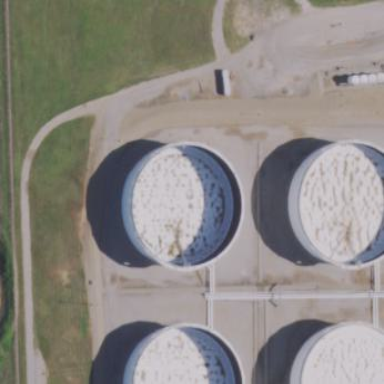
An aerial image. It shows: Storage tank which is man-made and housed in building.